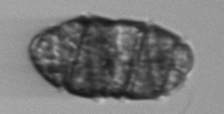
Label: Margalefidinium